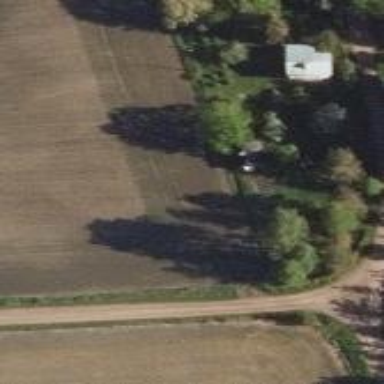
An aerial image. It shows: Farmyard area.